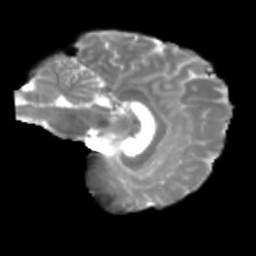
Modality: T2w
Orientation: sagittal
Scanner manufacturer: siemens
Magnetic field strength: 3 T
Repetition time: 4 s
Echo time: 0.0594 s